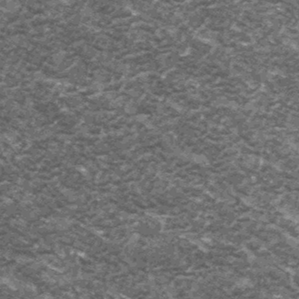
Label: frost